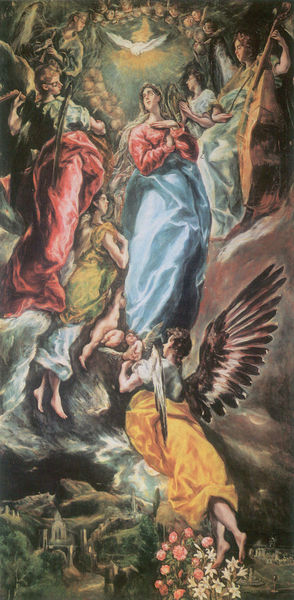
Titel: Die Himmelfahrt Mariä
Künstler: El Greco
Standort: Toledo
Institution: Museo de Santa Cruz
Schlagwörter: berg, blau, dunkel, felsen, flügel, gemälde, gott, hand, himmel, mann, nackt, schatten, wasser, wolken, fluss, frauen, gelb, grün, landschaft, menschen, stadt, blume, blumen, braun, bunt, frau, grau, hell, hintergrund, kleid, kleider, köpfe, licht, nacht, orange, schwarz, strasse, türkis, weiss, blüten, gras, haus, rose, rosen, rot, schloss, weg, wolke, barock, bibel, falten, federn, taube, instrument, erde, häuser, hügel, natur, wind, kirche, sonne, dunkelheit, gewand, gewänder, kind, bass, instrumente, kontrabass, musik, musiker, pflanzen, rosa, brunnen, fliegen, kinder, kreis, engel, putte, putto, spanien, füße, cello, berge, fels, dorf, mauer, violett, blümchen, sturm, glanz, nackte, barfuss, mond, burg, strahlen, schweben, jungfrau, strahl, frieden, flöte, geige, nimbus, jesus, blitz, christlich, schwingen, chor, edelweiss, heiliger, heilige, erleuchtung, lilien, heilig, putten, maria, madonna, anbetung, jerusalem, mutter gottes, leier, putti, el greco, donner, auferstehung, altarbild, heimsuchung, göttlich, himmelfahrt, verkündigung, bund, geist, dreifaltigkeit, farbenfroh, baume, ikonen, katholisch, pfingsten, heiliger geist, gabriel, verkündung, unheil, friedenstaube, engelsköpfe, blüten4, himmelschar, trinität, mariä himmelfahrt, maria himmelfahrt, chöre, himmelreich, greco, madrid, toledo, chello, el grco, erläuchtung, ewiges licht, faren, heiliges jerusalem, himmelsreichj, niederkehr, paradise, sphären, straßße, himmelsfahrt, marienerscheinung